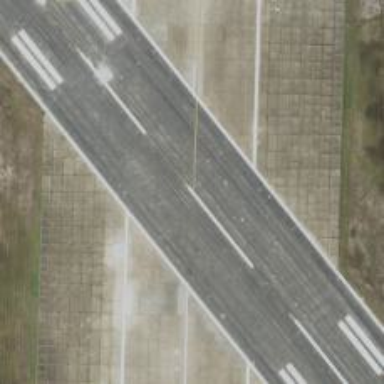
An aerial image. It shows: Runway at airport.